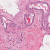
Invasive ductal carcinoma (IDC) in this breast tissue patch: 0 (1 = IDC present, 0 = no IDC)